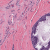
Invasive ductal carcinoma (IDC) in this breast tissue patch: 1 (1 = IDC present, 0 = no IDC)